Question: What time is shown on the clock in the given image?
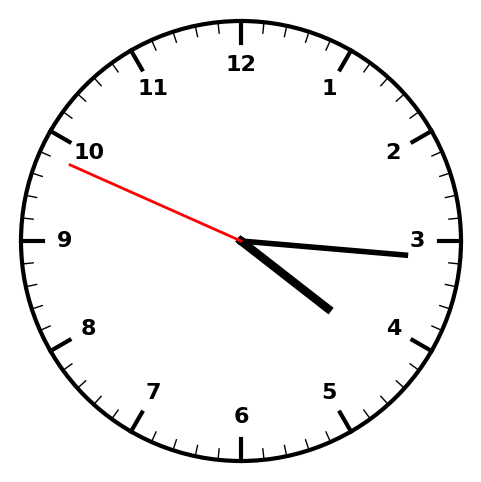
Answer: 04:15:49